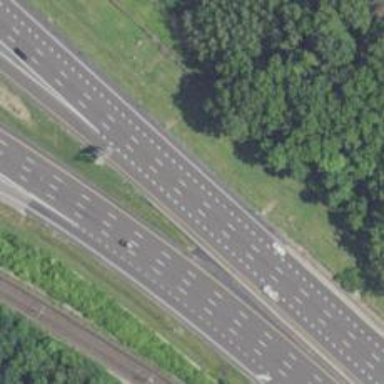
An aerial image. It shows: Motorway junction.